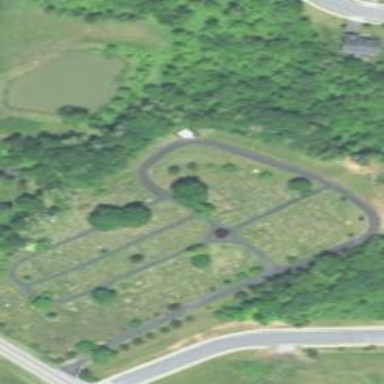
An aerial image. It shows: Graveyard area designated as cemetery.